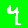
Digit: 4